Aerial crown-view tile of a tropical tree (Barro Colorado Island, Panama), acquired 20250512:
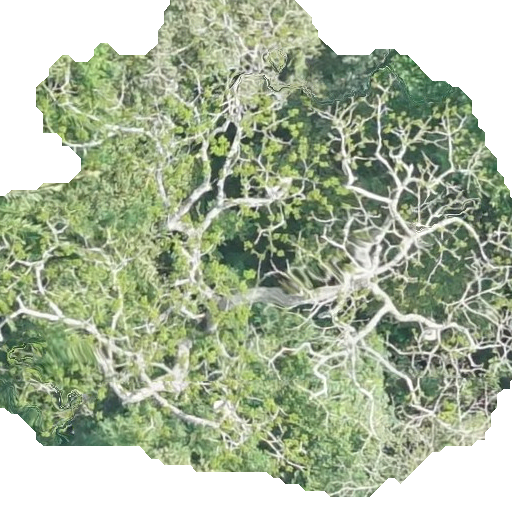
Species: Ceiba pentandra
GBIF accepted scientific name: Ceiba pentandra
Crown area: 309.346 m²